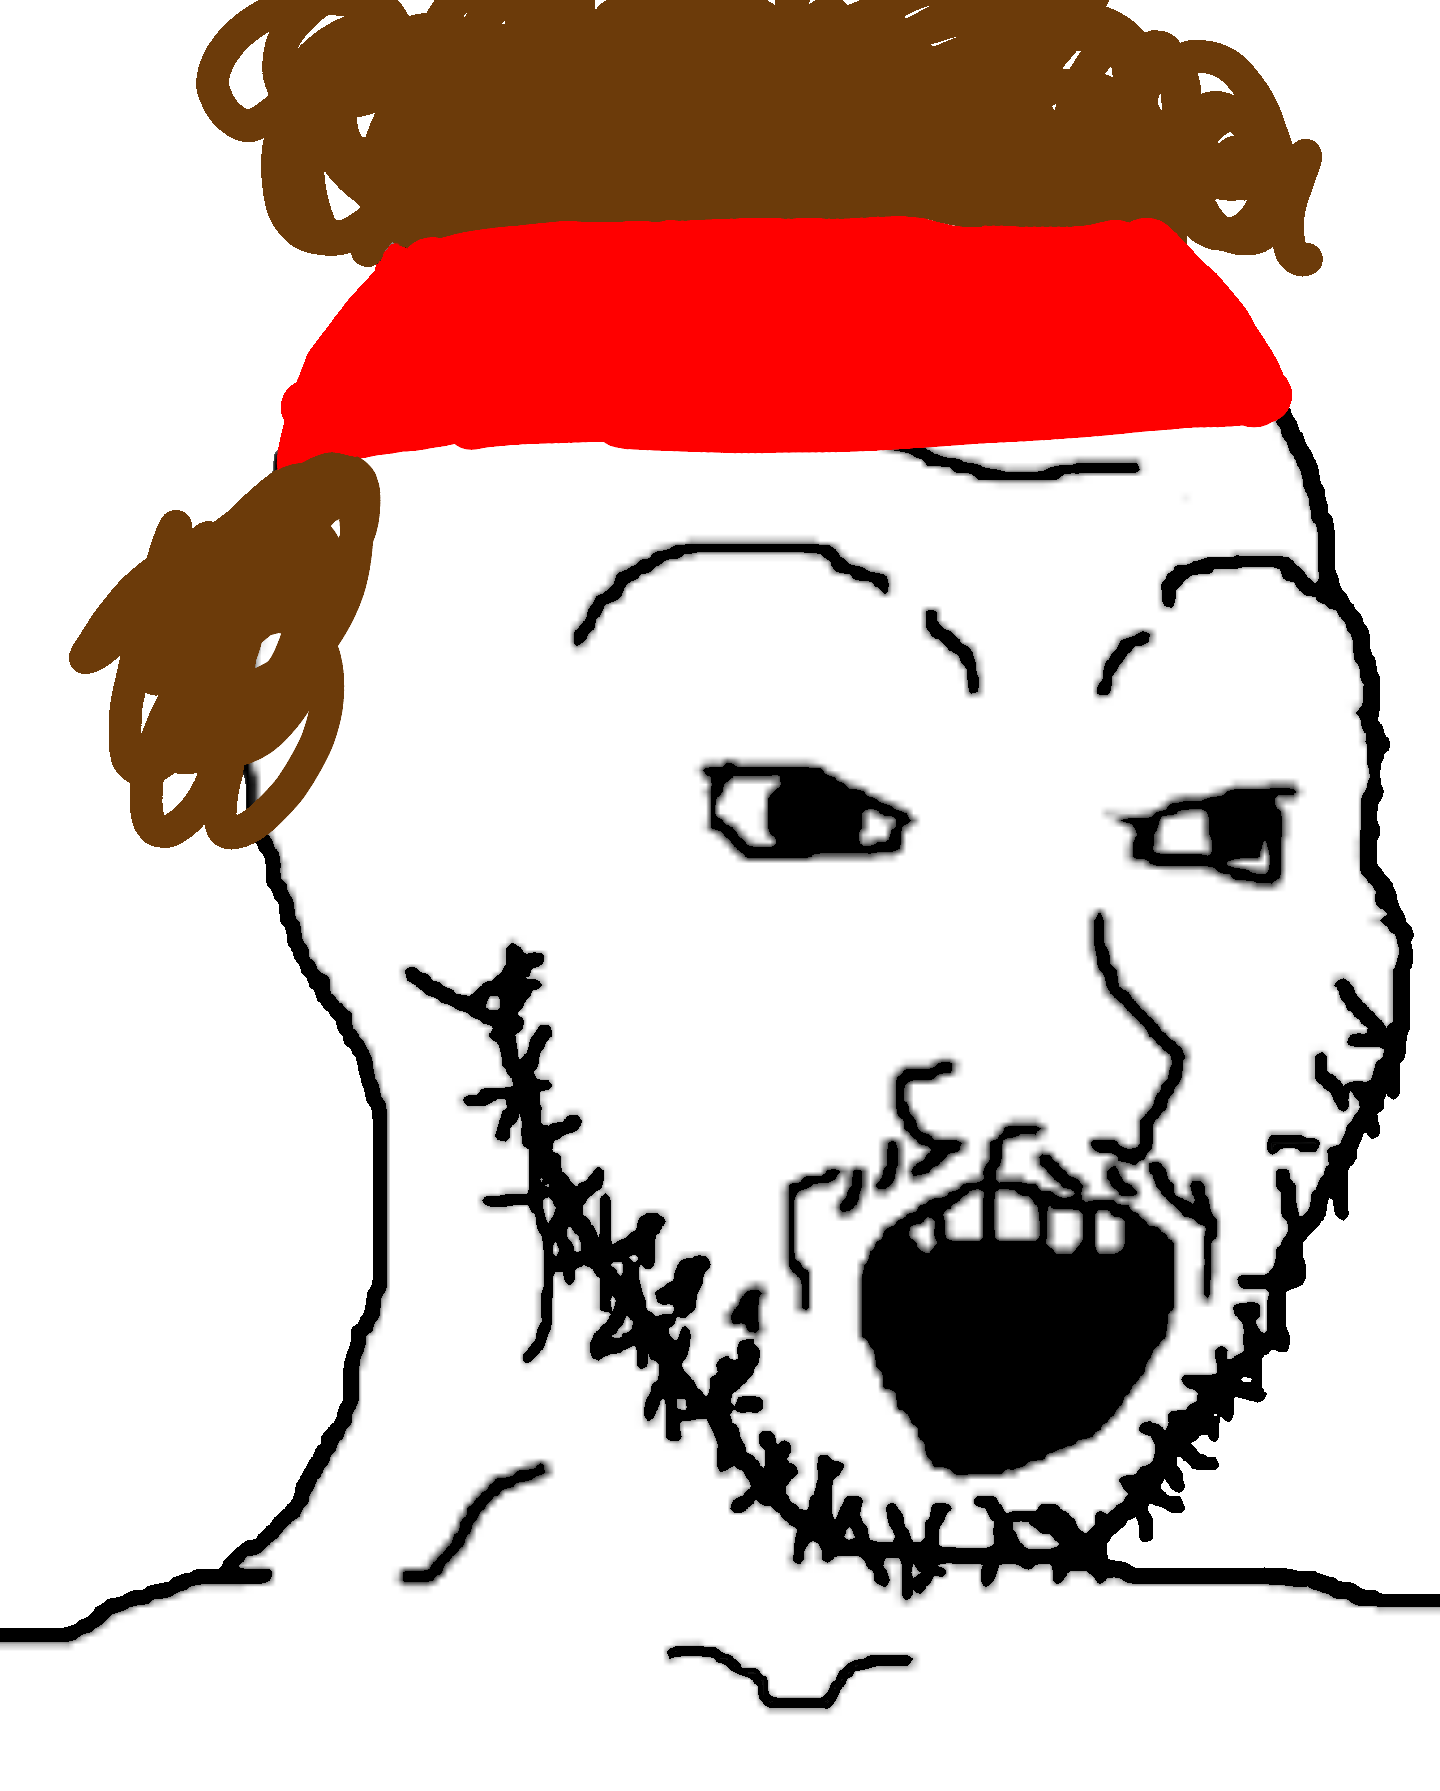
Label: 5_Soyjak